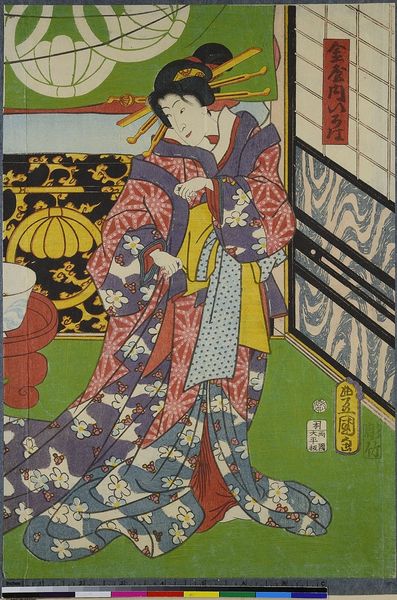
Titel: Die Schauspieler Kawarazaki Gonjuro I als Fumizukai Tanba Yosaku, Sawamura Tanosuke III als Iroha der Kanaya und Nakamura Shikan IV als Ronin Tazuna Komataro, in Wirklichkeit Inada Kozo aus dem Stück Kutsuwa no oto tazuna no Somewake
Künstler: Utagawa Kunisada
Standort: Hamburg
Institution: Museum für Kunst und Gewerbe Hamburg
Schlagwörter: bunt, frisur, zimmer, tanz, schüssel, theater, holzschnitt, japan, japanisch, asien, geisha, druckgraphik, druckgrafik, chinesisch, china, zeit, schauspieler, farbholzschnitt, schauspielerin, kimono, kabuki, edo, reproduktionen, druckerzeugnisse, theateraufführung, ukiyo